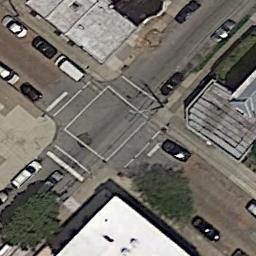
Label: intersection